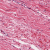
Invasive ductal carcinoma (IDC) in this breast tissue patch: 0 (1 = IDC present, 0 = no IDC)